Field crop: tomato
Growth stage: 2
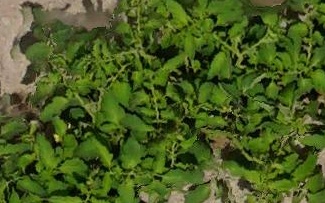
Species: tomato